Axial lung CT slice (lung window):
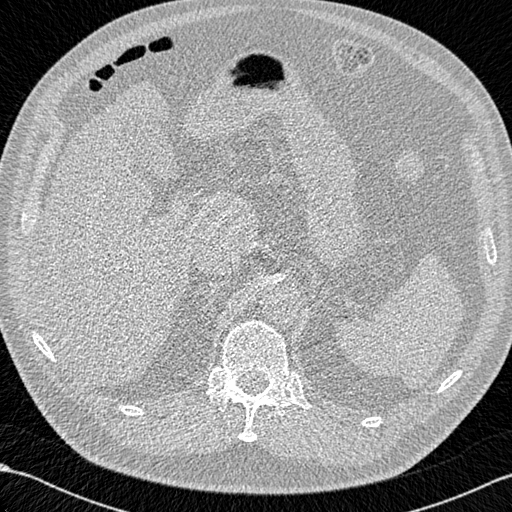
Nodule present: no